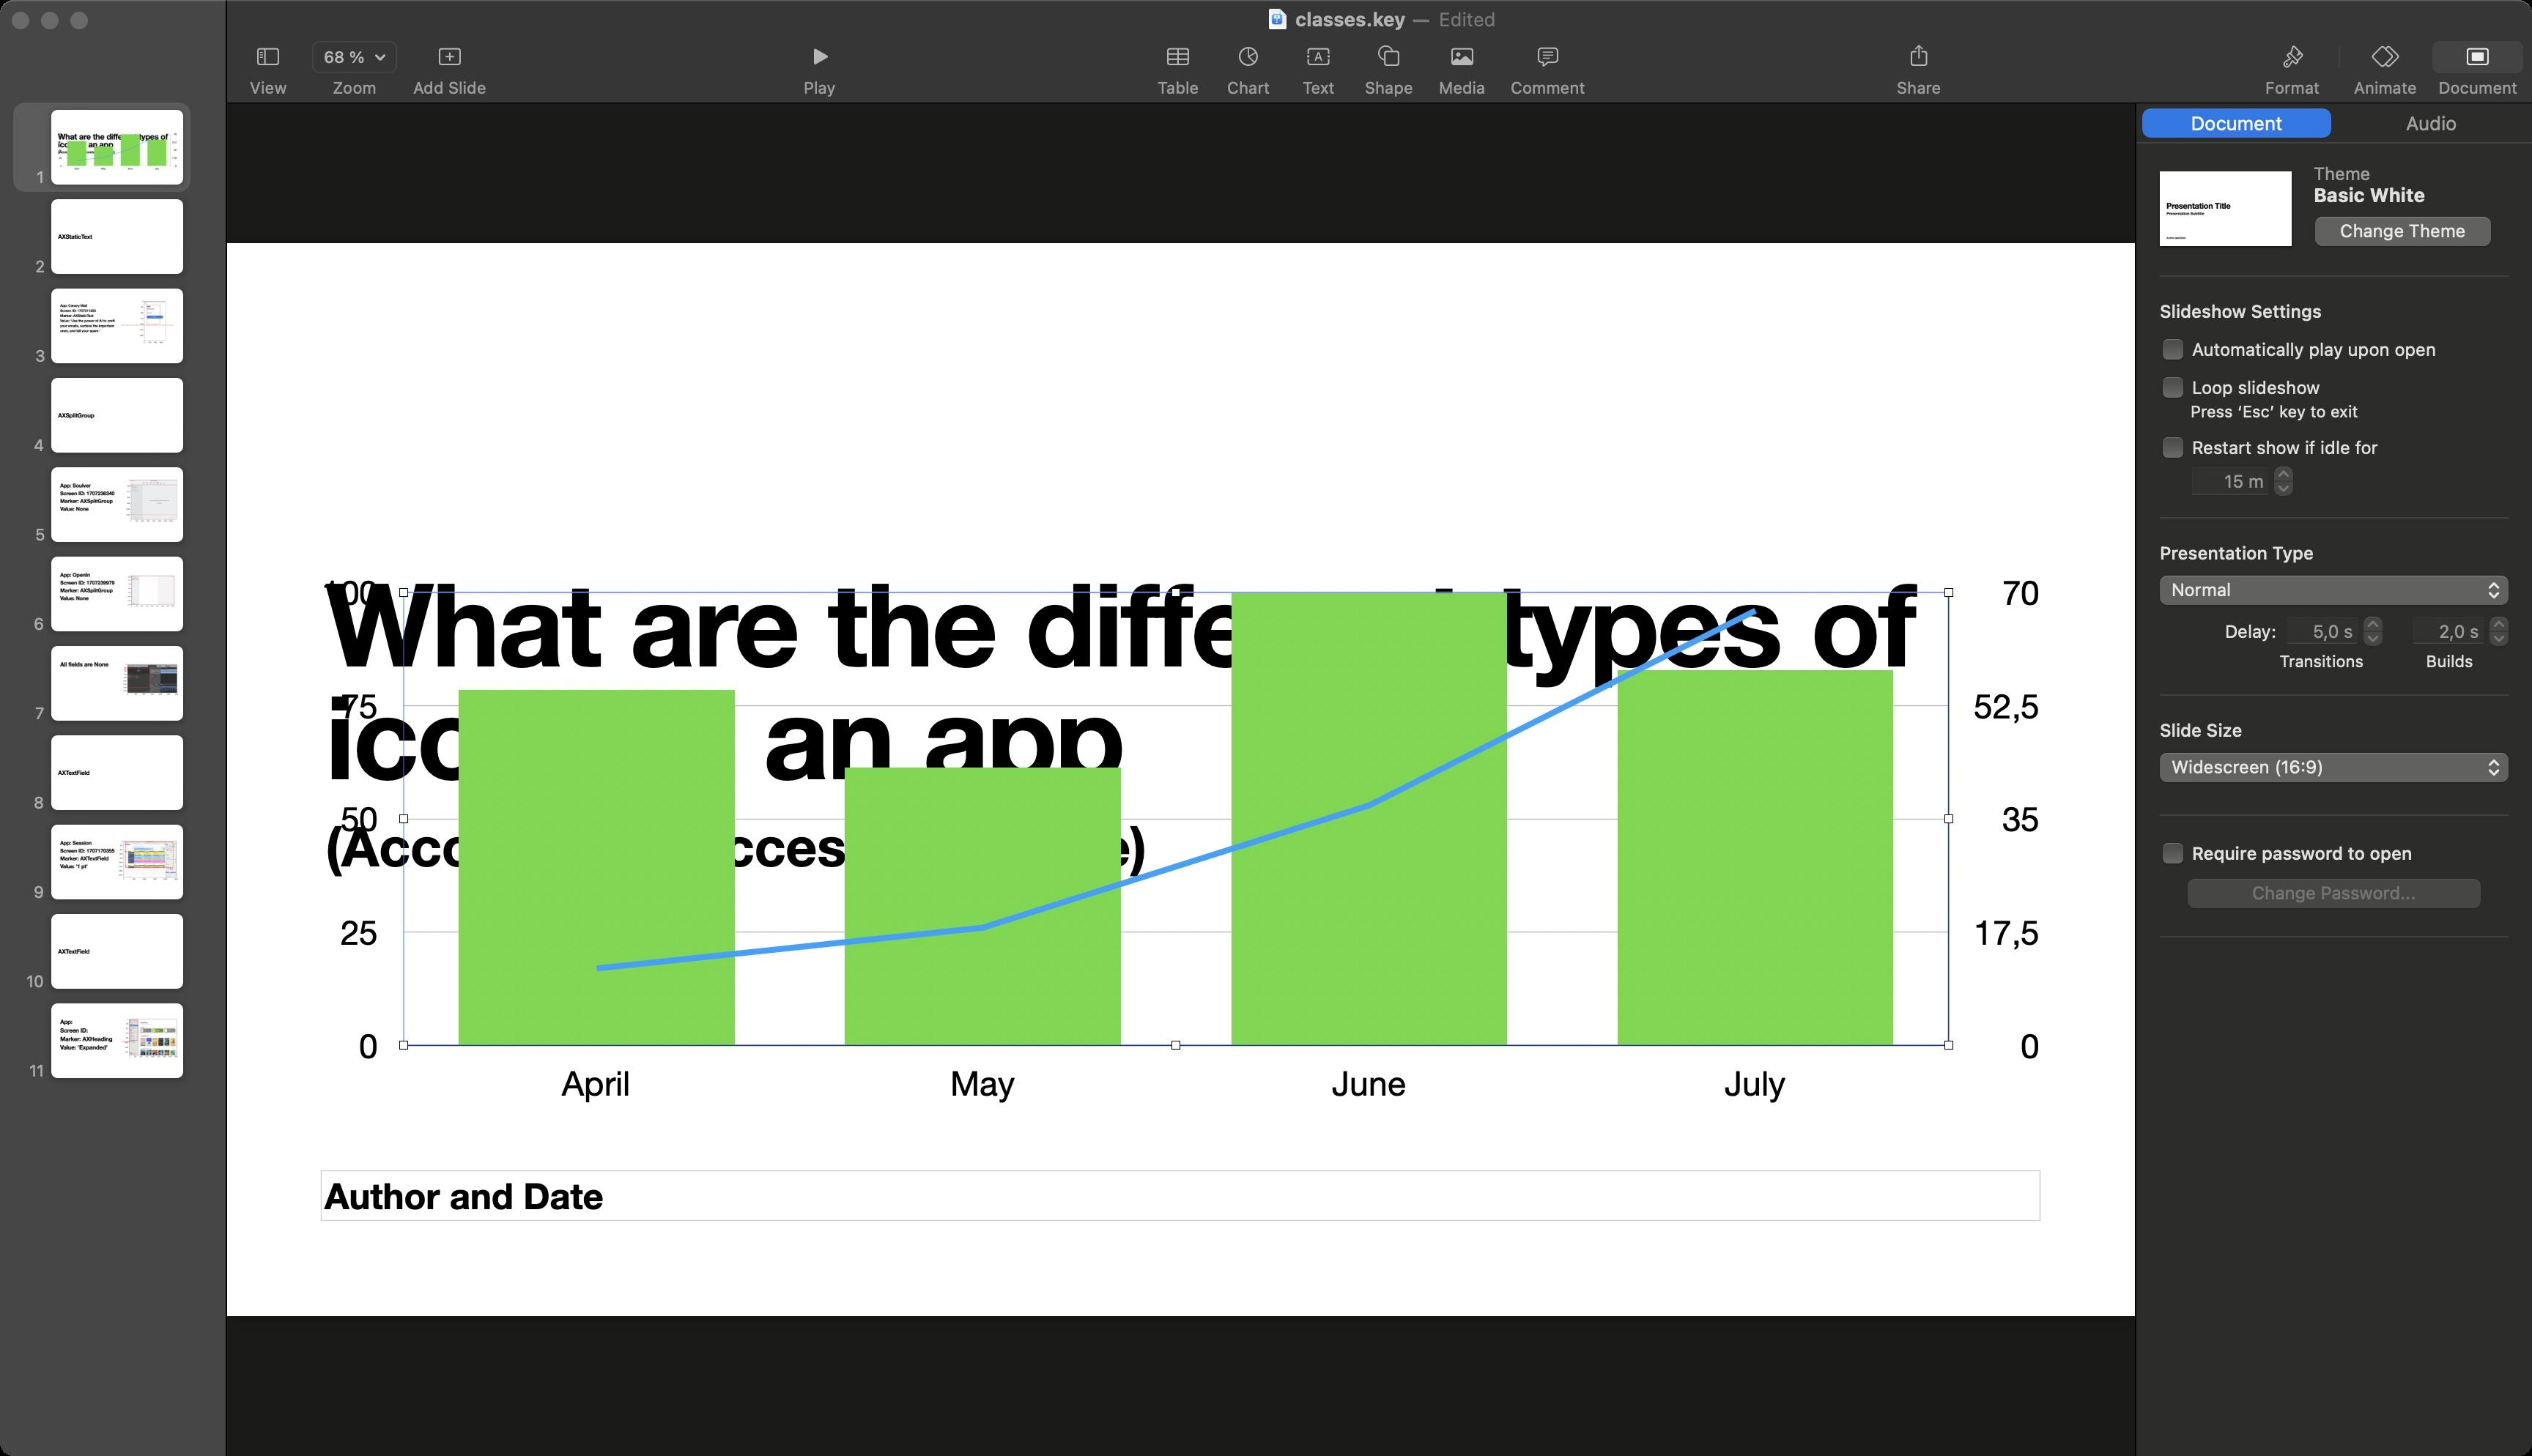
Accessibility tree:
{"name": "classes.key", "role": "AXWindow", "description": null, "role_description": "standard window", "value": null, "position": "0.00;38.00", "size": "1728;994", "children": [{"name": null, "role": "AXGroup", "description": null, "role_description": "group", "value": null, "position": "0.00;0.00", "size": "1728;994", "children": []}, {"name": null, "role": "AXRadioGroup", "description": null, "role_description": "radio group", "value": "{\n    \"name\": null,\n    \"role\": \"AXRadioButton\",\n    \"description\": \"Document\",\n    \"role_description\": \"radio button\",\n    \"value\": 1,\n    \"position\": \"1458.00;70.00\",\n    \"size\": \"137;28\",\n    \"children\": []\n}", "position": "1458.00;70.00", "size": "270;28", "children": [{"name": null, "role": "AXRadioButton", "description": "Document", "role_description": "radio button", "value": 1, "position": "1458.00;70.00", "size": "137;28", "children": []}, {"name": null, "role": "AXRadioButton", "description": "Audio", "role_description": "radio button", "value": 0, "position": "1595.00;70.00", "size": "136;28", "children": []}]}, {"name": null, "role": "AXStaticText", "description": null, "role_description": "text", "value": "Theme", "position": "1577.00;111.00", "size": "134;15", "children": []}, {"name": null, "role": "AXStaticText", "description": null, "role_description": "text", "value": "Basic White", "position": "1577.00;125.00", "size": "134;16", "children": []}, {"name": "Change_Theme", "role": "AXButton", "description": null, "role_description": "button", "value": null, "position": "1573.00;143.00", "size": "134;32", "children": []}, {"name": null, "role": "AXScrollArea", "description": null, "role_description": "scroll area", "value": null, "position": "1458.00;189.00", "size": "270;805", "children": [{"name": null, "role": "AXStaticText", "description": null, "role_description": "text", "value": "Slideshow Settings", "position": "1472.00;205.00", "size": "115;15", "children": []}, {"name": "Automatically_play_upon_open", "role": "AXCheckBox", "description": null, "role_description": "checkbox", "value": 0, "position": "1474.00;228.50", "size": "193;20", "children": []}, {"name": "Loop_slideshow", "role": "AXCheckBox", "description": null, "role_description": "checkbox", "value": 0, "position": "1474.00;255.50", "size": "114;18", "children": []}, {"name": null, "role": "AXStaticText", "description": null, "role_description": "text", "value": "Press ‘Esc’ key to exit", "position": "1493.00;274.00", "size": "118;14", "children": []}, {"name": "Restart_show_if_idle_for_", "role": "AXCheckBox", "description": null, "role_description": "checkbox", "value": 0, "position": "1474.00;296.50", "size": "157;18", "children": []}, {"name": null, "role": "AXTextField", "description": null, "role_description": "text field", "value": "15 m", "position": "1495.00;318.00", "size": "54;21", "children": []}, {"name": null, "role": "AXIncrementor", "description": null, "role_description": "stepper", "value": 15.0, "position": "1549.00;314.50", "size": "19;28", "children": [{"name": null, "role": "AXButton", "description": null, "role_description": "increment arrow button", "value": null, "position": "1549.00;314.50", "size": "19;14", "children": []}, {"name": null, "role": "AXButton", "description": null, "role_description": "decrement arrow button", "value": null, "position": "1549.00;328.50", "size": "19;14", "children": []}]}, {"name": null, "role": "AXStaticText", "description": null, "role_description": "text", "value": "Presentation Type", "position": "1472.00;370.00", "size": "110;15", "children": []}, {"name": null, "role": "AXPopUpButton", "description": null, "role_description": "pop up button", "value": "Normal", "position": "1471.00;392.00", "size": "245;25", "children": []}, {"name": null, "role": "AXStaticText", "description": null, "role_description": "text", "value": "Delay:", "position": "1516.50;423.50", "size": "40;15", "children": []}, {"name": null, "role": "AXTextField", "description": null, "role_description": "text field", "value": "5,0 s", "position": "1560.00;420.50", "size": "50;20", "children": []}, {"name": null, "role": "AXStaticText", "description": null, "role_description": "text", "value": "Builds", "position": "1652.00;444.50", "size": "40;14", "children": []}, {"name": null, "role": "AXTextField", "description": null, "role_description": "text field", "value": "2,0 s", "position": "1646.00;420.50", "size": "50;20", "children": []}, {"name": null, "role": "AXStaticText", "description": null, "role_description": "text", "value": "Transitions", "position": "1552.50;444.50", "size": "66;14", "children": []}, {"name": null, "role": "AXIncrementor", "description": null, "role_description": "stepper", "value": 5.0, "position": "1610.00;417.00", "size": "19;28", "children": [{"name": null, "role": "AXButton", "description": null, "role_description": "increment arrow button", "value": null, "position": "1610.00;417.00", "size": "19;14", "children": []}, {"name": null, "role": "AXButton", "description": null, "role_description": "decrement arrow button", "value": null, "position": "1610.00;431.00", "size": "19;14", "children": []}]}, {"name": null, "role": "AXIncrementor", "description": null, "role_description": "stepper", "value": 2.0, "position": "1696.00;417.00", "size": "19;28", "children": [{"name": null, "role": "AXButton", "description": null, "role_description": "increment arrow button", "value": null, "position": "1696.00;417.00", "size": "19;14", "children": []}, {"name": null, "role": "AXButton", "description": null, "role_description": "decrement arrow button", "value": null, "position": "1696.00;431.00", "size": "19;14", "children": []}]}, {"name": null, "role": "AXPopUpButton", "description": null, "role_description": "pop up button", "value": "Widescreen (16:9)", "position": "1471.00;513.00", "size": "245;25", "children": []}, {"name": null, "role": "AXStaticText", "description": null, "role_description": "text", "value": "Slide Size", "position": "1472.00;491.00", "size": "60;15", "children": []}, {"name": "Change_Password...", "role": "AXButton", "description": null, "role_description": "button", "value": null, "position": "1486.00;595.00", "size": "214;32", "children": []}, {"name": "Require_password_to_open", "role": "AXCheckBox", "description": null, "role_description": "checkbox", "value": 0, "position": "1474.00;573.50", "size": "177;18", "children": []}, {"name": null, "role": "AXScrollBar", "description": null, "role_description": "scroll bar", "value": 0.0, "position": "1712.00;189.00", "size": "16;805", "children": []}]}, {"name": null, "role": "AXSplitGroup", "description": null, "role_description": "split group", "value": null, "position": "0.00;0.00", "size": "1457;994", "children": [{"name": null, "role": "AXScrollArea", "description": null, "role_description": "scroll area", "value": null, "position": "0.00;70.00", "size": "154;924", "children": [{"name": null, "role": "AXScrollBar", "description": null, "role_description": "scroll bar", "value": 1.0, "position": "139.00;70.00", "size": "15;924", "children": []}]}, {"name": null, "role": "AXSplitter", "description": null, "role_description": "splitter", "value": 154.0, "position": "154.00;70.00", "size": "1;924", "children": []}, {"name": null, "role": "AXScrollArea", "description": null, "role_description": "scroll area", "value": null, "position": "155.00;70.00", "size": "1302;924", "children": []}]}, {"name": null, "role": "AXToolbar", "description": null, "role_description": "toolbar", "value": null, "position": "0.00;28.00", "size": "1728;42", "children": [{"name": null, "role": "AXMenuButton", "description": "View", "role_description": "menu button", "value": null, "position": "157.00;28.00", "size": "52;42", "children": [{"name": null, "role": "AXRadioGroup", "description": null, "role_description": "radio group", "value": null, "position": "160.00;27.00", "size": "46;25", "children": [{"name": null, "role": "AXMenuButton", "description": "Toggle sidebar", "role_description": "menu button", "value": null, "position": "160.00;27.00", "size": "46;25", "children": []}]}, {"name": null, "role": "AXStaticText", "description": null, "role_description": "text", "value": "View", "position": "166.50;53.00", "size": "34;14", "children": []}]}, {"name": "Zoom", "role": "AXMenuButton", "description": null, "role_description": "menu button", "value": null, "position": "209.00;28.00", "size": "66;42", "children": [{"name": "68_%", "role": "AXMenuButton", "description": null, "role_description": "menu button", "value": null, "position": "212.00;27.00", "size": "60;25", "children": []}, {"name": null, "role": "AXStaticText", "description": null, "role_description": "text", "value": "Zoom", "position": "223.00;53.00", "size": "38;14", "children": []}]}, {"name": "Add_Slide", "role": "AXCheckBox", "description": "Add Slide", "role_description": "checkbox", "value": 0, "position": "275.00;28.00", "size": "64;42", "children": []}, {"name": "Play", "role": "AXButton", "description": "Play", "role_description": "button", "value": null, "position": "533.50;28.00", "size": "52;42", "children": []}, {"name": "Table", "role": "AXCheckBox", "description": "Table", "role_description": "checkbox", "value": 0, "position": "780.00;28.00", "size": "48;42", "children": []}, {"name": "Chart", "role": "AXCheckBox", "description": "Chart", "role_description": "checkbox", "value": 0, "position": "828.00;28.00", "size": "48;42", "children": []}, {"name": "Text", "role": "AXButton", "description": "Text", "role_description": "button", "value": null, "position": "876.00;28.00", "size": "48;42", "children": []}, {"name": "Shape", "role": "AXCheckBox", "description": "Shape", "role_description": "checkbox", "value": 0, "position": "924.00;28.00", "size": "48;42", "children": []}, {"name": null, "role": "AXMenuButton", "description": "Media", "role_description": "menu button", "value": null, "position": "972.00;28.00", "size": "52;42", "children": [{"name": null, "role": "AXRadioGroup", "description": null, "role_description": "radio group", "value": null, "position": "975.00;27.00", "size": "46;25", "children": [{"name": null, "role": "AXMenuButton", "description": "photo", "role_description": "menu button", "value": null, "position": "975.00;27.00", "size": "46;25", "children": []}]}, {"name": null, "role": "AXStaticText", "description": null, "role_description": "text", "value": "Media", "position": "978.00;53.00", "size": "40;14", "children": []}]}, {"name": "Comment", "role": "AXButton", "description": "Comment", "role_description": "button", "value": null, "position": "1024.00;28.00", "size": "65;42", "children": []}, {"name": "Share", "role": "AXButton", "description": "Share", "role_description": "button", "value": null, "position": "1283.50;28.00", "size": "52;42", "children": []}, {"name": null, "role": "AXGroup", "description": null, "role_description": "group", "value": "{\n    \"name\": null,\n    \"role\": \"AXRadioButton\",\n    \"description\": \"Document\",\n    \"role_description\": \"radio button\",\n    \"value\": 1,\n    \"position\": \"1660.00;27.00\",\n    \"size\": \"63;25\",\n    \"children\": []\n}", "position": "1530.00;28.00", "size": "196;42", "children": [{"name": null, "role": "AXRadioButton", "description": "Format", "role_description": "radio button", "value": 0, "position": "1533.00;28.00", "size": "64;42", "children": []}, {"name": null, "role": "AXRadioButton", "description": "Animate", "role_description": "radio button", "value": 0, "position": "1597.00;28.00", "size": "63;42", "children": []}, {"name": null, "role": "AXRadioButton", "description": "Document", "role_description": "radio button", "value": 1, "position": "1660.00;28.00", "size": "63;42", "children": []}]}]}, {"name": null, "role": "AXButton", "description": null, "role_description": "close button", "value": null, "position": "7.00;6.00", "size": "14;16", "children": []}, {"name": null, "role": "AXButton", "description": null, "role_description": "full screen button", "value": null, "position": "47.00;6.00", "size": "14;16", "children": [{"name": null, "role": "AXGroup", "description": null, "role_description": "group", "value": null, "position": "47.00;6.00", "size": "14;16", "children": [{"name": null, "role": "AXGroup", "description": null, "role_description": "group", "value": null, "position": "47.00;6.00", "size": "14;16", "children": []}]}]}, {"name": null, "role": "AXButton", "description": null, "role_description": "minimize button", "value": null, "position": "27.00;6.00", "size": "14;16", "children": []}, {"name": "Edited", "role": "AXMenuButton", "description": "document actions", "role_description": "menu button", "value": null, "position": "979.00;5.00", "size": "51;16", "children": []}, {"name": "classes.key", "role": "AXImage", "description": null, "role_description": "image", "value": null, "position": "864.00;5.00", "size": "16;16", "children": []}, {"name": null, "role": "AXStaticText", "description": null, "role_description": "text", "value": "—", "position": "962.00;5.00", "size": "16;16", "children": []}, {"name": null, "role": "AXStaticText", "description": null, "role_description": "text", "value": "classes.key", "position": "882.00;5.00", "size": "80;16", "children": []}]}